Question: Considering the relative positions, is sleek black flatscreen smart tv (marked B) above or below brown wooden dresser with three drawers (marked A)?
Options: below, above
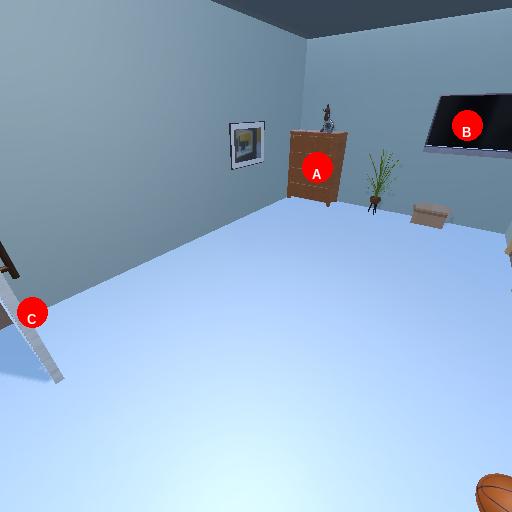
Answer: below